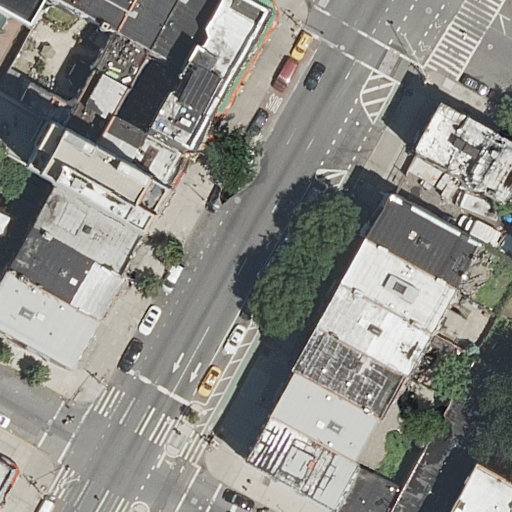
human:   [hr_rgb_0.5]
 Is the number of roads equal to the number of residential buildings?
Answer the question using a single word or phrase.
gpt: no

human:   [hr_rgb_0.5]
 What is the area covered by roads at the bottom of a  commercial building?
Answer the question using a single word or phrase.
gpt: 0m2

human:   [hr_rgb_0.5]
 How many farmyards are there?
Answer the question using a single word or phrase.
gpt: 0

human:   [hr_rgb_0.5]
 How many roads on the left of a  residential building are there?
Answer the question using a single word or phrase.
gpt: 3

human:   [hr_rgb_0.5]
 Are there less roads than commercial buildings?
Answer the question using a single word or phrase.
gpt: no

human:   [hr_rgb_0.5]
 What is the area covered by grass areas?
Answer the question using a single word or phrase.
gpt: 0m2

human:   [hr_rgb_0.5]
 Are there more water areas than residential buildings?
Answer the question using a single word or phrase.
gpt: no

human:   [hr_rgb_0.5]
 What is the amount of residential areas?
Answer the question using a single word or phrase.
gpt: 0

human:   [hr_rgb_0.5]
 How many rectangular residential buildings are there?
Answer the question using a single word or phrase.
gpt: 22

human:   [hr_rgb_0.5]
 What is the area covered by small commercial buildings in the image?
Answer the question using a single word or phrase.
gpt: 0m2

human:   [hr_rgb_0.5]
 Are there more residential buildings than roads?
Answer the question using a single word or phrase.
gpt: yes

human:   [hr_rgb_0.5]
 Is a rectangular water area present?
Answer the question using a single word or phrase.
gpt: no

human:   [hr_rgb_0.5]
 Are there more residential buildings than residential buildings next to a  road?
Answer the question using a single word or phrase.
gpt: no

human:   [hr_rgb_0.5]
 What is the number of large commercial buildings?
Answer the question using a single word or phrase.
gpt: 0

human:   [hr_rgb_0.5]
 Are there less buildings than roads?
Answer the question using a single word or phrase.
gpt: no

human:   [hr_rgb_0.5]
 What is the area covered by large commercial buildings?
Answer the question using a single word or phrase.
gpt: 0m2

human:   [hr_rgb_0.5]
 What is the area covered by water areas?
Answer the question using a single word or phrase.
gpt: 0m2

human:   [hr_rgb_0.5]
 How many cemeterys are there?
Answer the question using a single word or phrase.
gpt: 0

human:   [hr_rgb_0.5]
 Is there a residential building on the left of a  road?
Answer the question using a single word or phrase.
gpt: yes

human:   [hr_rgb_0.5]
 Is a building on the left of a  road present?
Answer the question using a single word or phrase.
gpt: yes

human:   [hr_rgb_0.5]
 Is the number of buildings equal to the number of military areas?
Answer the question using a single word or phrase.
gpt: no

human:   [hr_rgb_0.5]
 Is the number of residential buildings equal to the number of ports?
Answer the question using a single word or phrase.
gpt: no

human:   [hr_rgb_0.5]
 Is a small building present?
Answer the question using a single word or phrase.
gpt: yes

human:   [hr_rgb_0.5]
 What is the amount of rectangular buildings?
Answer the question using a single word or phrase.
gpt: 22

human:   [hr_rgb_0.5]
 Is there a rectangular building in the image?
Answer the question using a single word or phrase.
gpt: yes

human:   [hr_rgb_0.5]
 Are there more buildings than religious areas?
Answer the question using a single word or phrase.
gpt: yes

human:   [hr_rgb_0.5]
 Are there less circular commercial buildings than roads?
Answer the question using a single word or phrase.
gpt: yes

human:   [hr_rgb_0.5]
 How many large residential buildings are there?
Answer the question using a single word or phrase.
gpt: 0

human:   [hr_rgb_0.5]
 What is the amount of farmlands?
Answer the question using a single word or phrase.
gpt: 0

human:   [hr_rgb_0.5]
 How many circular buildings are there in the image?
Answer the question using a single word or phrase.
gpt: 0

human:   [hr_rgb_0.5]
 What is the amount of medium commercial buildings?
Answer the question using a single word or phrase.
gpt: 0

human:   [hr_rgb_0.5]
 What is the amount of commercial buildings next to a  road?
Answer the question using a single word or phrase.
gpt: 0

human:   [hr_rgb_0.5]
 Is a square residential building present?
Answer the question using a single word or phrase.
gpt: no

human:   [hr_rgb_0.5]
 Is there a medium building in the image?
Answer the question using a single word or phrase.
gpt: yes

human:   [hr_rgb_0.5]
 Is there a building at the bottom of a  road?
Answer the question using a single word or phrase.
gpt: yes

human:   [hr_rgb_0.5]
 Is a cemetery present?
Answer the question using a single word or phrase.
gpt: no